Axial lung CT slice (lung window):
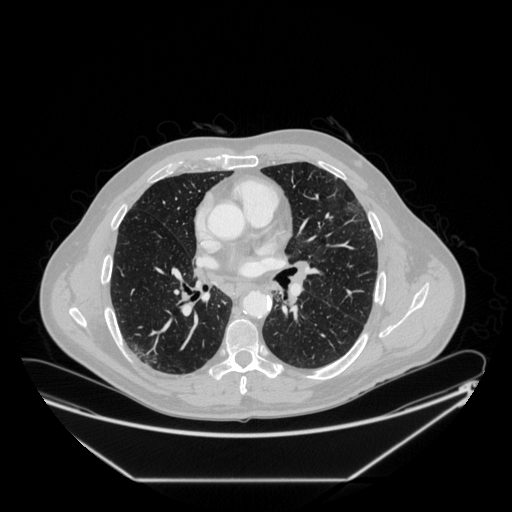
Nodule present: no